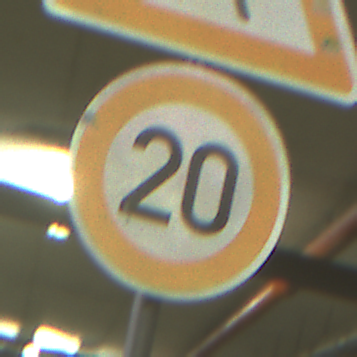
Verkehrszeichen: Geschwindigkeit20
Zusatzzeichen oben: FussgaengerLinks
Umgebung: Indoor, Special
Tageszeit: NotSpecified
Wetter: NotSpecified
Licht: Artificial
Jahreszeit: NotSpecified
Kontrast: HighContrast